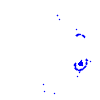
Particle: electron